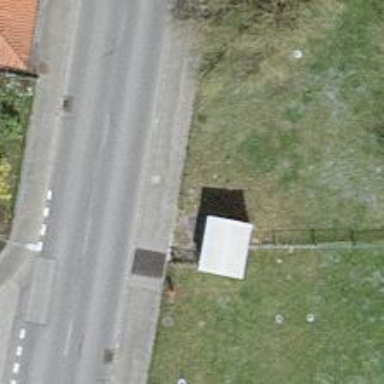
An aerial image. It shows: Distribution transformer housed in street cabinet.